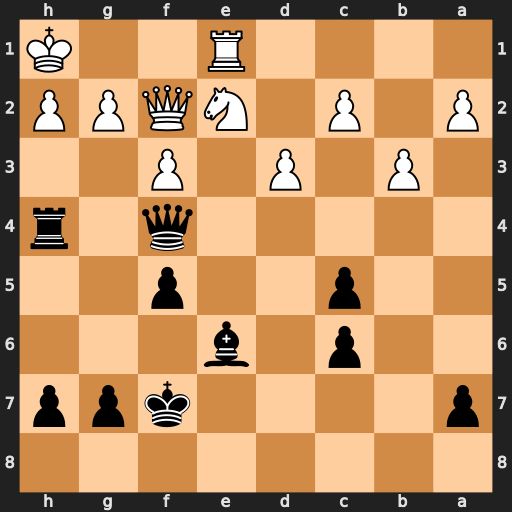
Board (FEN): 8/p4kpp/2p1b3/2p2p2/5q1r/1P1P1P2/P1P1NQPP/4R2K
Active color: b
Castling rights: -
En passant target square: -
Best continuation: Qxh2#